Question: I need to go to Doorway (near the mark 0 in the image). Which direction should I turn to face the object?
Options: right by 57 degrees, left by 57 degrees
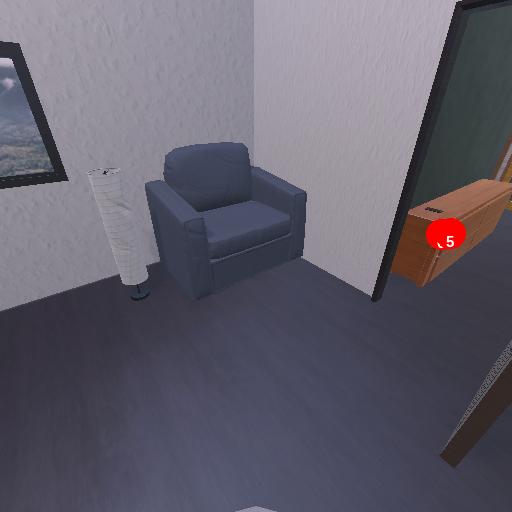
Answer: right by 57 degrees